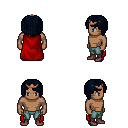
a pixel art fantasy rpg character, male body template, human, dark skin, red cape, teal pants, raven pageboy hairstyle, bronze tiara, maroon shoes, four views (front, back, left, right), 2x2 character sprite sheet, small pixel art, hard edges, no anti-aliasing